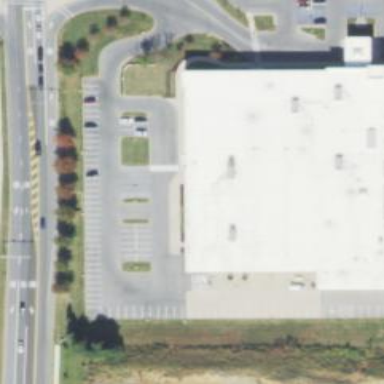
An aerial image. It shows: Building that houses fitness center.